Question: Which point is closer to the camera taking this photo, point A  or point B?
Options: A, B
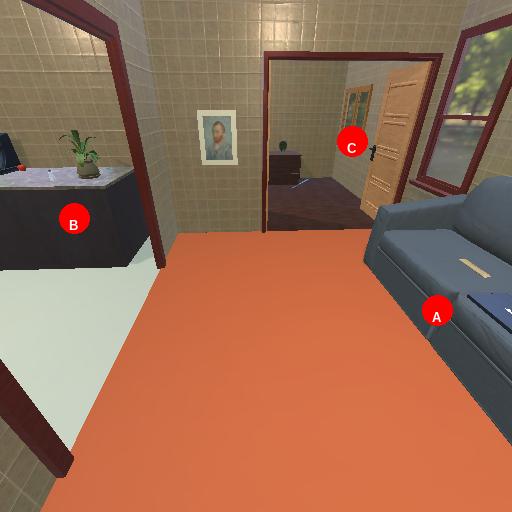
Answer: A